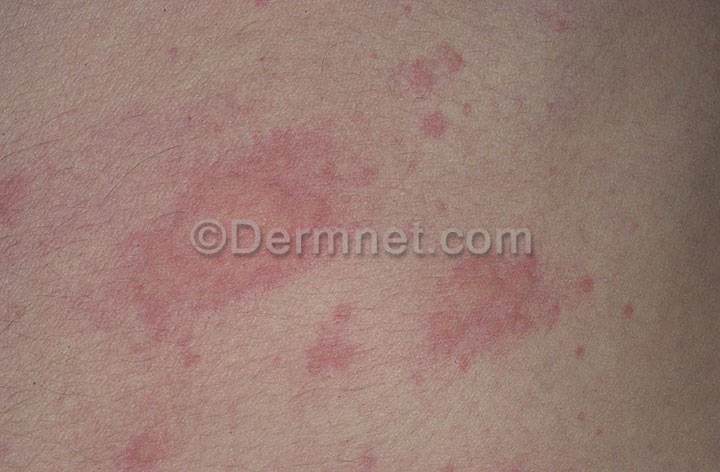
Disease: Urticaria Hives